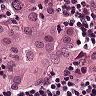
Metastatic tissue present: yes